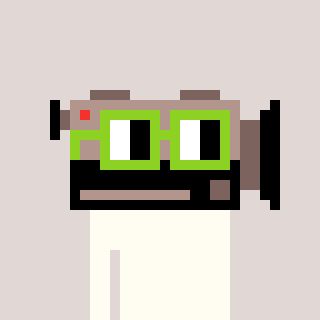
a pixel art character with square light green glasses, a camcorder-shaped head and a teal-colored body on a warm background